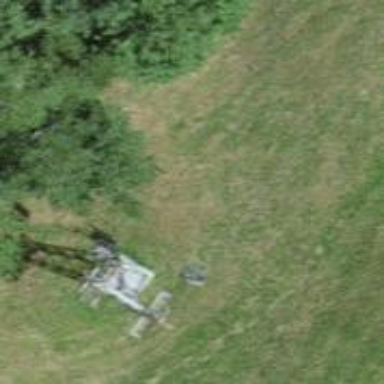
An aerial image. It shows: Pylon for aerialway.